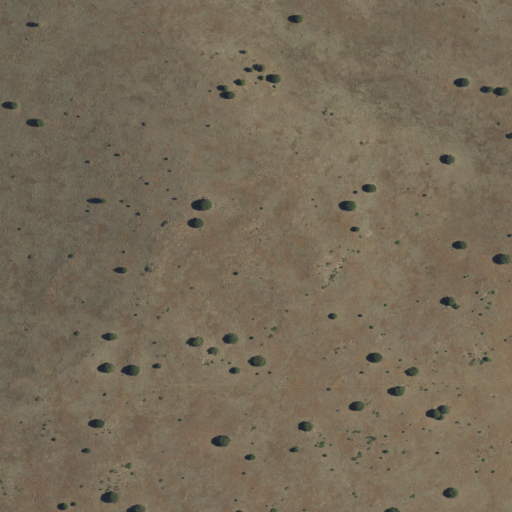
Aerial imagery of ridge(s) in New Mexico named T Bar Ridge containing only shrub